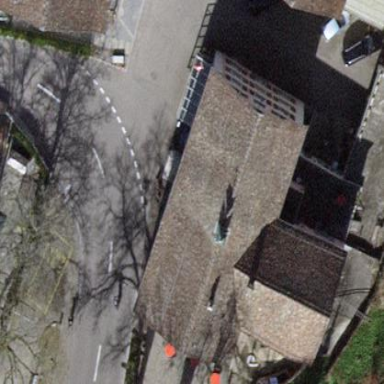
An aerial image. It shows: Retail building with gabled rosybrown roof and darksalmon walls.